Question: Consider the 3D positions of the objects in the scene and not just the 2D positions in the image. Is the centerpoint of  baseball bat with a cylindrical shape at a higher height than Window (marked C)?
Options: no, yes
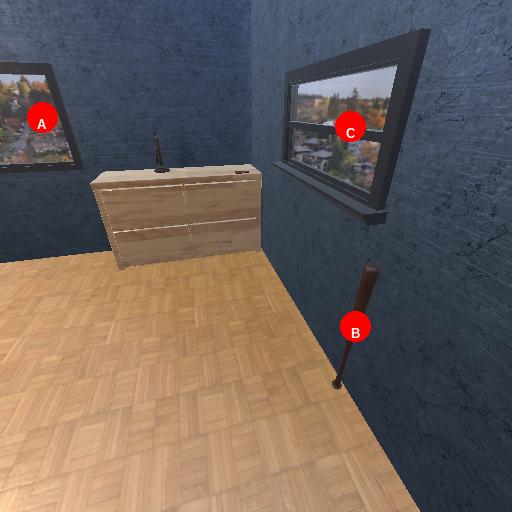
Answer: no